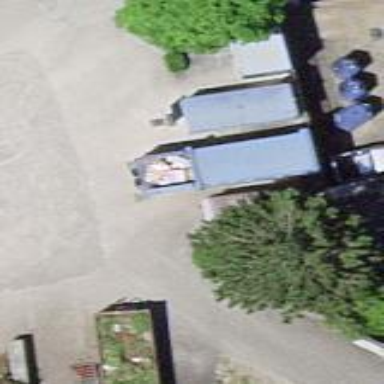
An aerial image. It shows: Recycling container for recycling.